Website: ulta-beauty
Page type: payment
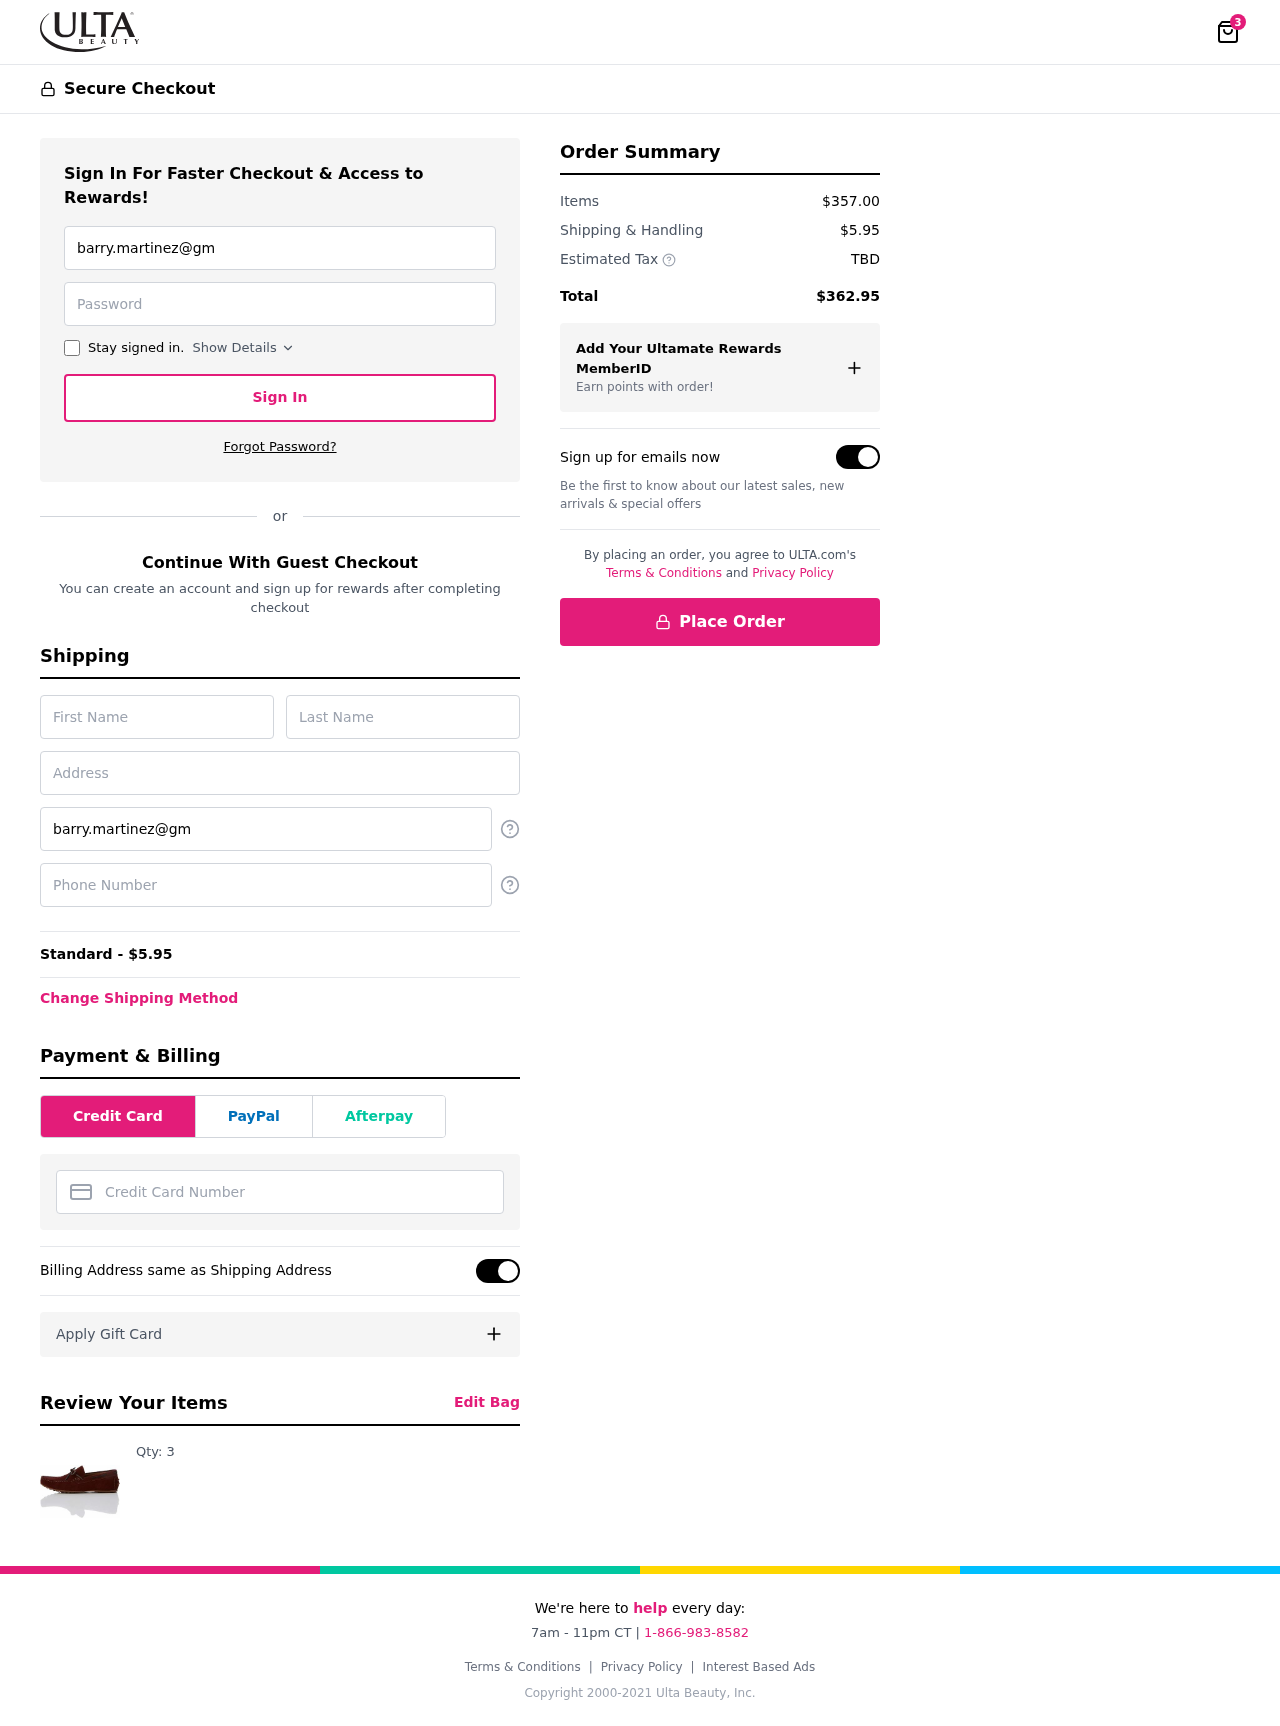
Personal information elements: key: PII_CARD_NUMBER
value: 6011 1398 4238 1725
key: PII_EMAIL
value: barry.martinez@gmail.com
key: PII_FIRSTNAME
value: Barry
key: PII_LASTNAME
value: Martinez
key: PII_PHONE
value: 9637253540
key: PII_STREET
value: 3033 Cole Plains
Product elements: key: PRODUCT1_QUANTITY
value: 3
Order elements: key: ORDER_NUM_ITEMS
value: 3
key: ORDER_SHIPPING_COST
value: $5.95
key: ORDER_SHIPPING_COST
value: Standard - $5.95
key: ORDER_SUBTOTAL
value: $357.00
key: ORDER_TAX
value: TBD
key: ORDER_TOTAL
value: $362.95